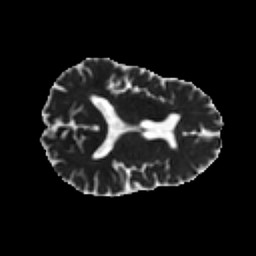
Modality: MD
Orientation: axial
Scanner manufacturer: ge
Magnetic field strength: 3 T
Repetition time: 8.8 s
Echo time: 0.085 s